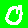
Digit: 0